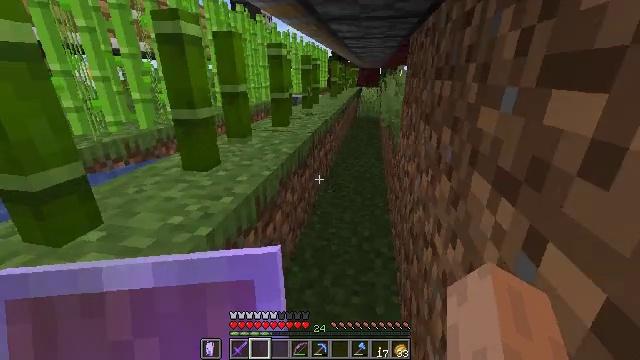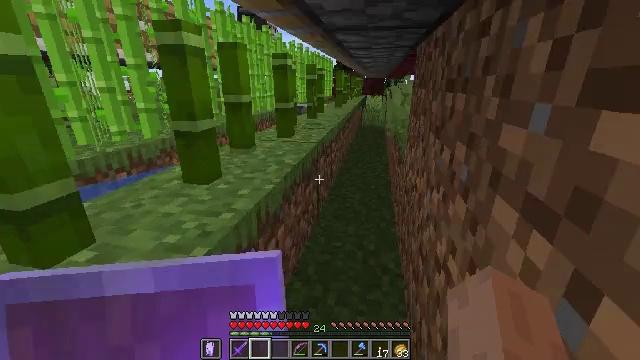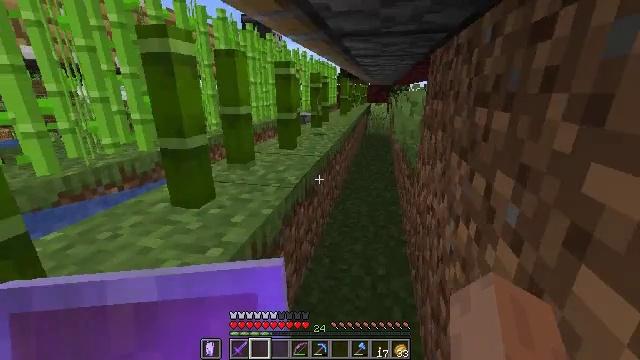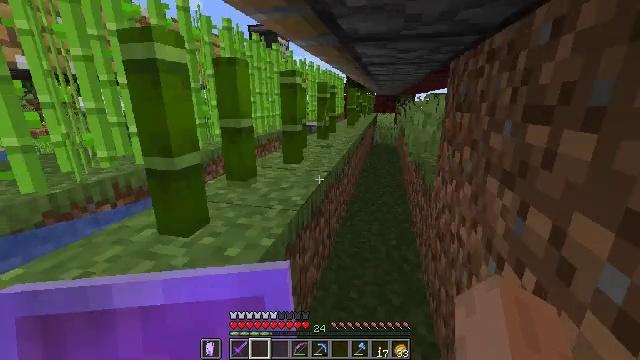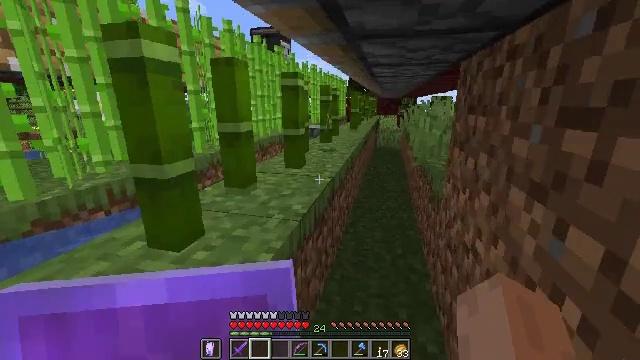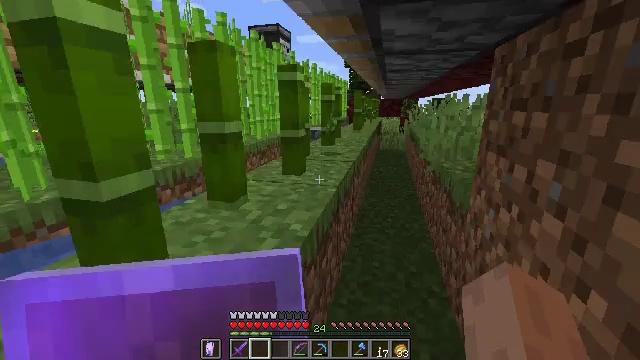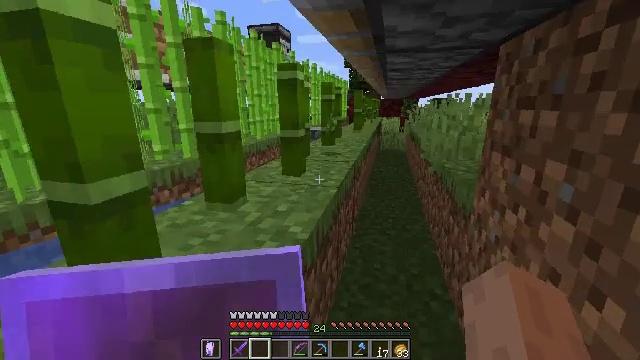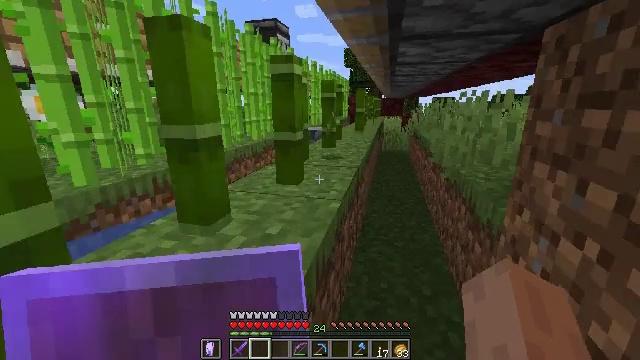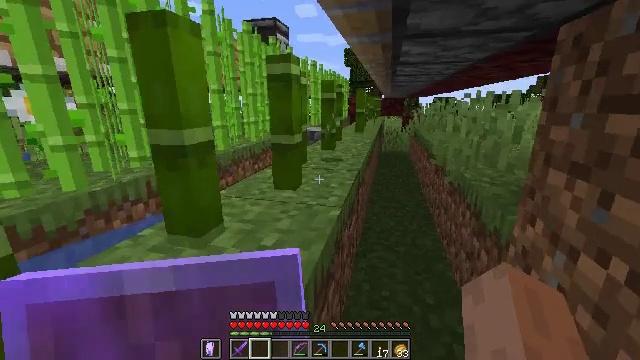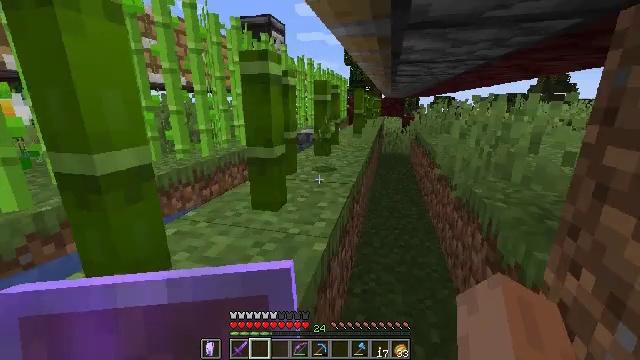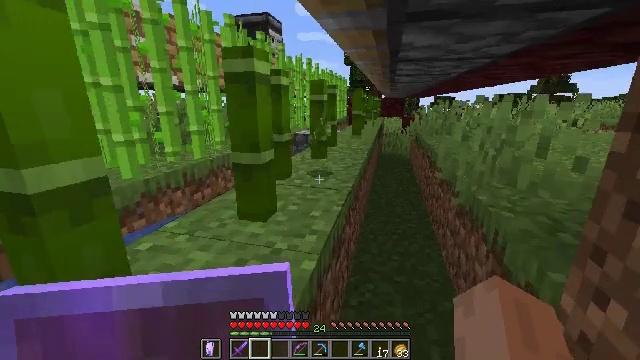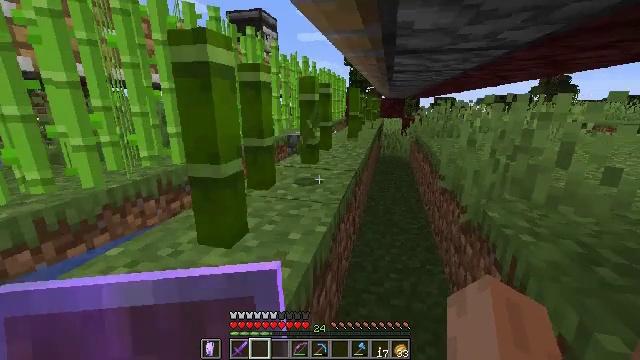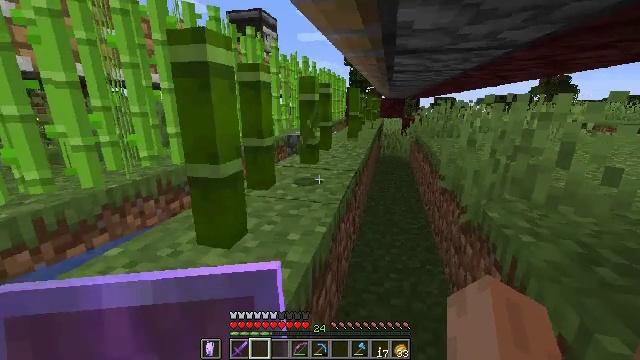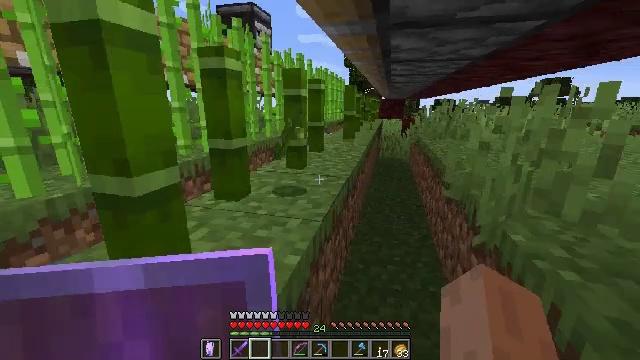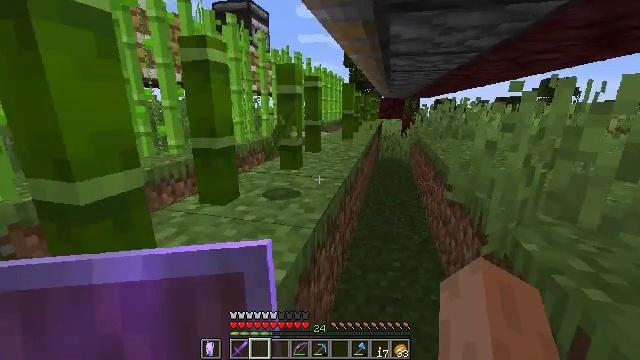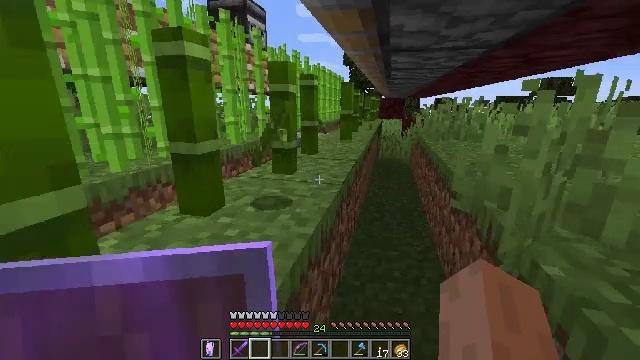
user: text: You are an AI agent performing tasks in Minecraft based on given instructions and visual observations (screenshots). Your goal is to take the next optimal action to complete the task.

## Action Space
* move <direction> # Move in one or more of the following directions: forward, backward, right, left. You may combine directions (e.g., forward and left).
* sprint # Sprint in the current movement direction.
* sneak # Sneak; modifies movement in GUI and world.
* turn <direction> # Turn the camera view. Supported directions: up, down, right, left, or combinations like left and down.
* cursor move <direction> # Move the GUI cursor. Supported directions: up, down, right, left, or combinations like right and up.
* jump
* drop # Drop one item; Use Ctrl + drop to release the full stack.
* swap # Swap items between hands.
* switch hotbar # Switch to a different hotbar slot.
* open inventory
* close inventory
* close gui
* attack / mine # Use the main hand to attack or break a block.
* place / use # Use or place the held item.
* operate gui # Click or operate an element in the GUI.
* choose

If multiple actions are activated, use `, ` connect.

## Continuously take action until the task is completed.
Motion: motion action
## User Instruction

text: Use a furnace to make a baked potato.
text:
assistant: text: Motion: move forward, turn left and up
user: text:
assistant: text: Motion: move forward, turn up
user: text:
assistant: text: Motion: move forward, turn left and up
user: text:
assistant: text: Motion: move forward
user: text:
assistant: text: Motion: move forward
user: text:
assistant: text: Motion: move forward
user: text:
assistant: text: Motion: move forward
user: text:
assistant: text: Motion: move forward
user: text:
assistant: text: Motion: move forward
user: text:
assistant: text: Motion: move forward
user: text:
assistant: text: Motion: move forward
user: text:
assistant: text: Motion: move forward
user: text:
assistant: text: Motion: move forward
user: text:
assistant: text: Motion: move forward
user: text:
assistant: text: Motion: move forward
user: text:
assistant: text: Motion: move forward
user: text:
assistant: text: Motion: move forward
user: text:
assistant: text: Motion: move forward
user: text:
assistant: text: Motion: move forward
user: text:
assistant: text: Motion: move forward
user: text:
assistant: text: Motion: move forward
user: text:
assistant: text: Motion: move forward
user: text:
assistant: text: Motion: move forward
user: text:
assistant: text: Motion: move forward
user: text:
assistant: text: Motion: move forward
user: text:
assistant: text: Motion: move forward
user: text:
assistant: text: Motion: move forward
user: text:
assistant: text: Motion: move forward
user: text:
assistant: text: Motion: move forward
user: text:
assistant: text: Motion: move forward